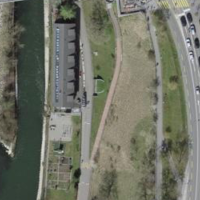
EUNIS habitat code: 25
Species observed at this site:
Vicia sepium
Podarcis muralis